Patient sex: M
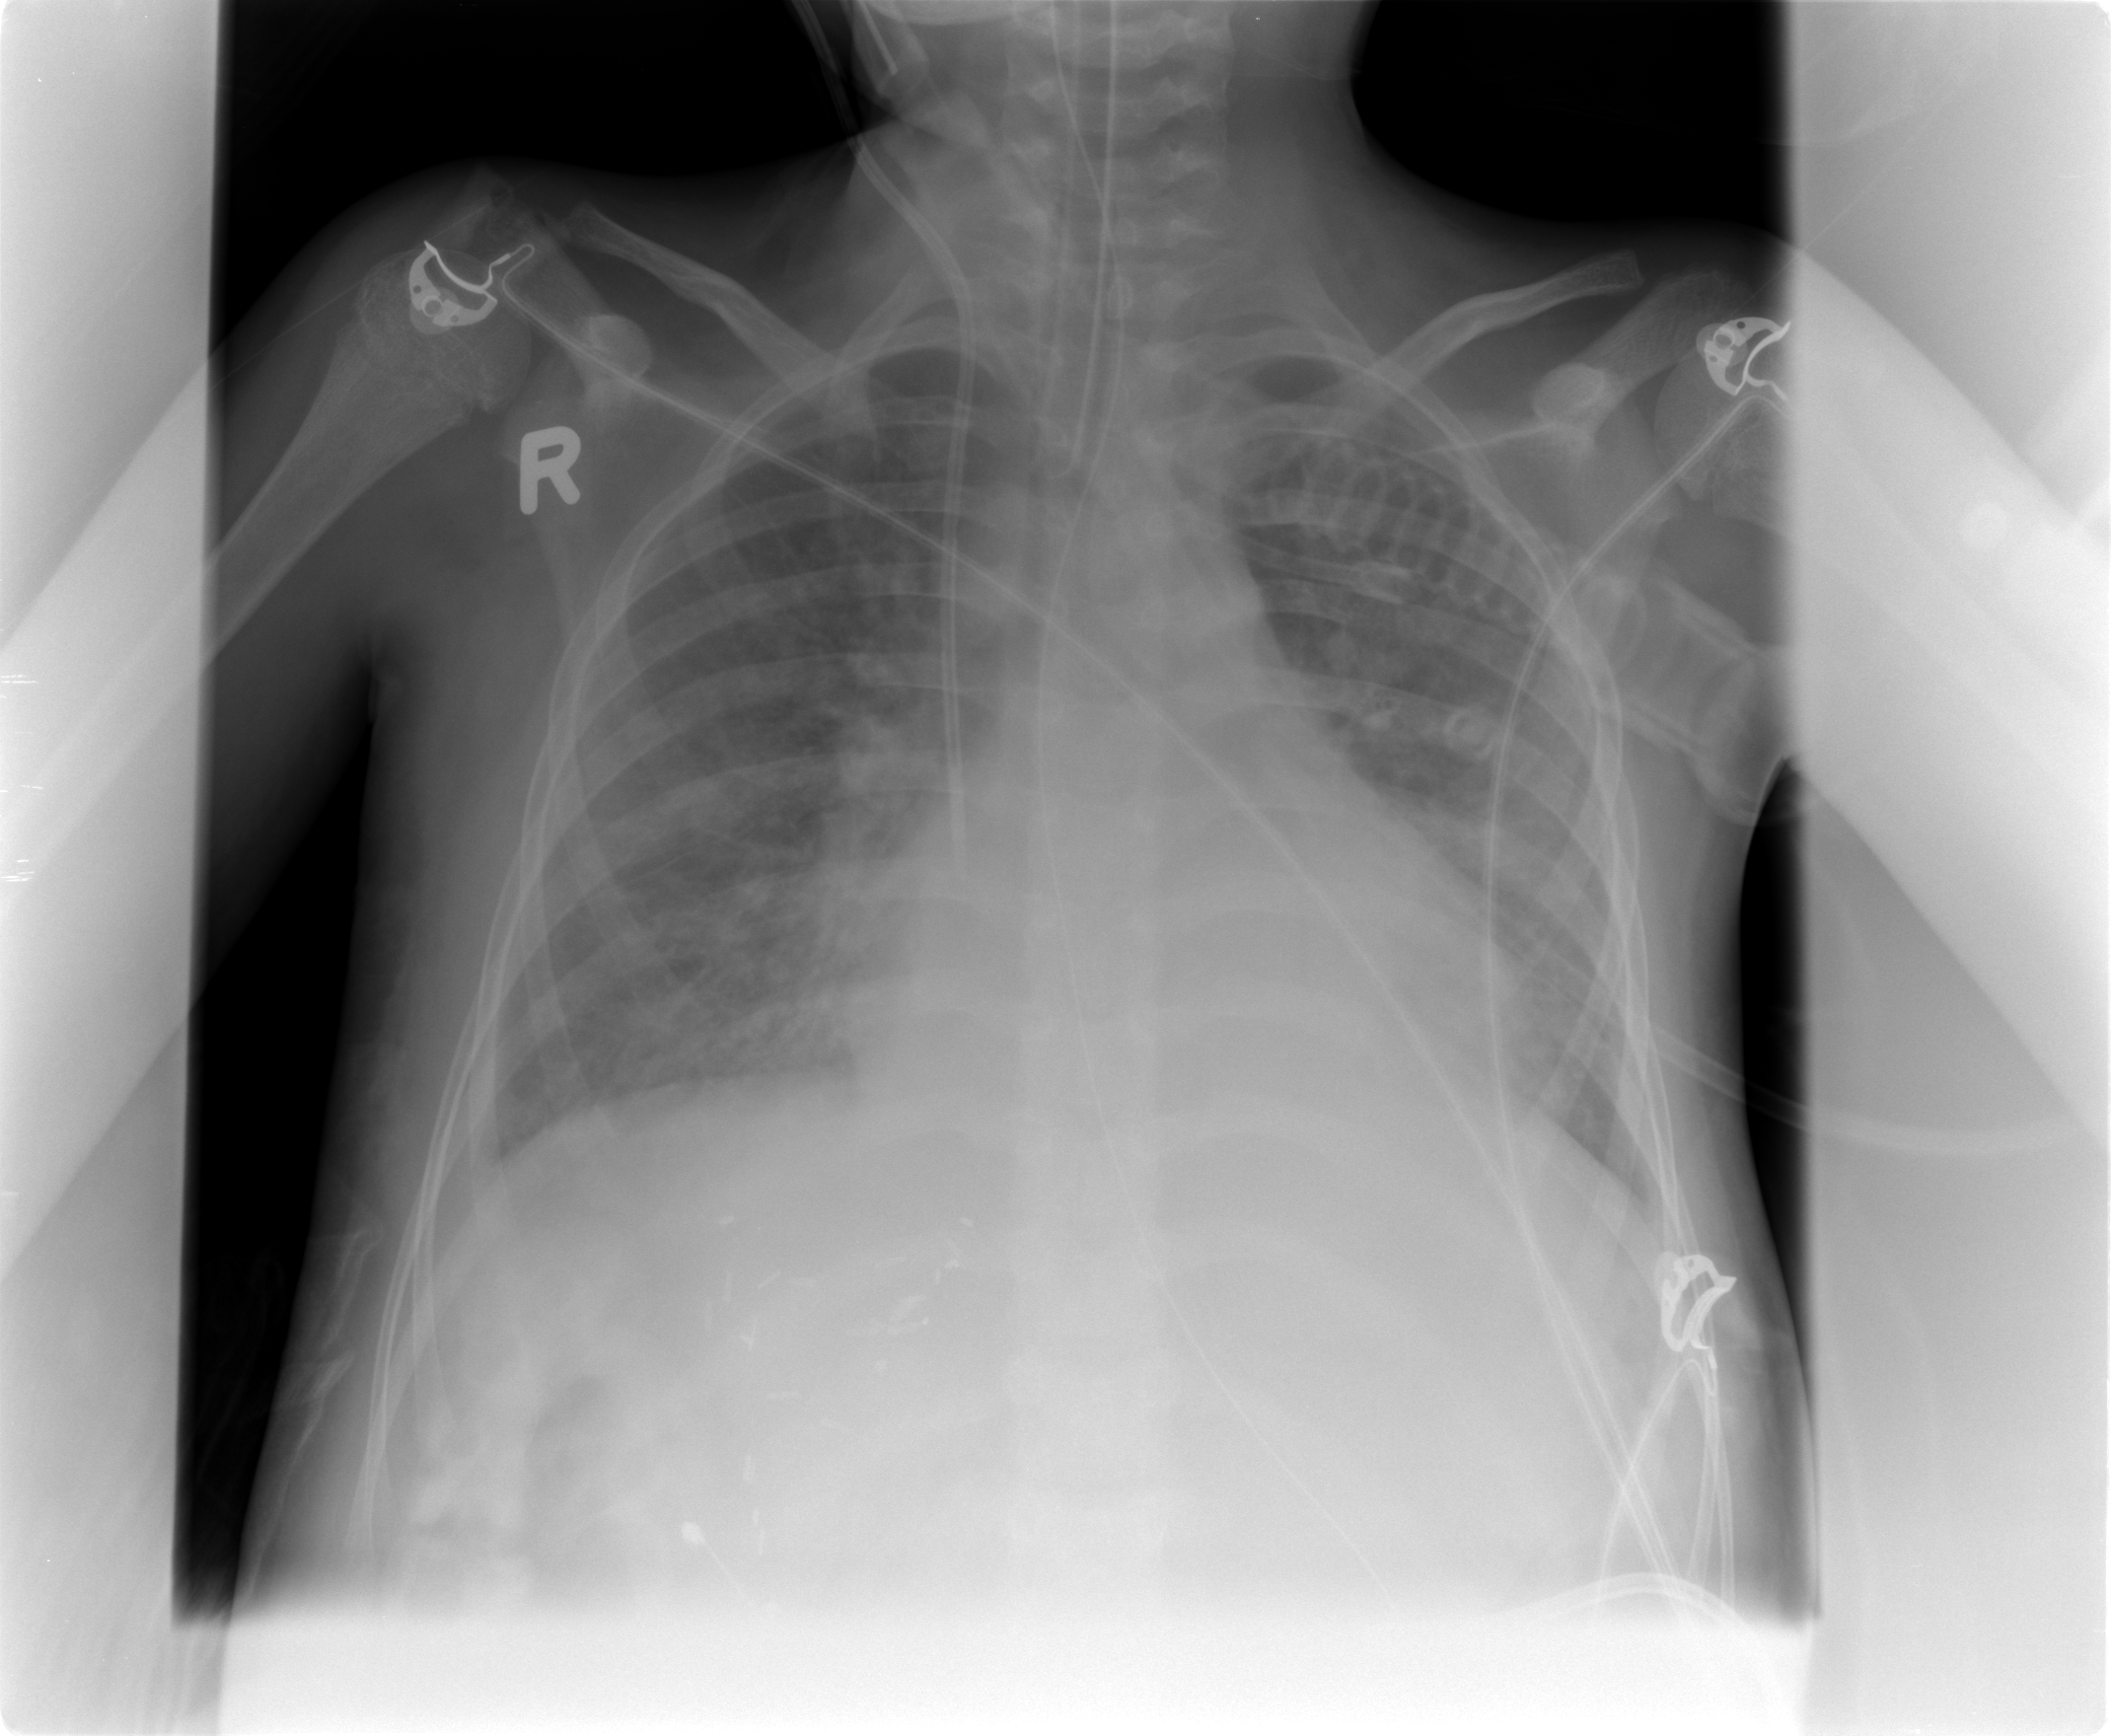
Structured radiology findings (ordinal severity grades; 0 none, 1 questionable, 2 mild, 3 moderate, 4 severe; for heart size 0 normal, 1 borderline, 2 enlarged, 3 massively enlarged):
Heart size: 2
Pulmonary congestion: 2
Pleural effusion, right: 2
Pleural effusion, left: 2
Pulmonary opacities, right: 2
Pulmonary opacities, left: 2
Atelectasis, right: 2
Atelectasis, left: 2